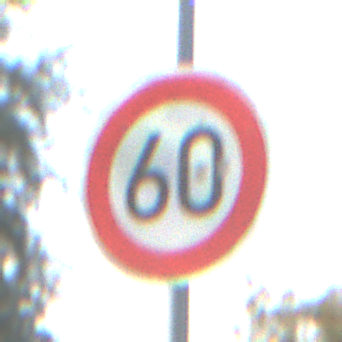
Verkehrszeichen: Geschwindigkeit60
Umgebung: Outdoor, Suburban
Tageszeit: MorningAfternoon
Wetter: PartlyCloudy
Licht: Natural
Jahreszeit: NotSpecified
Kontrast: HighContrast